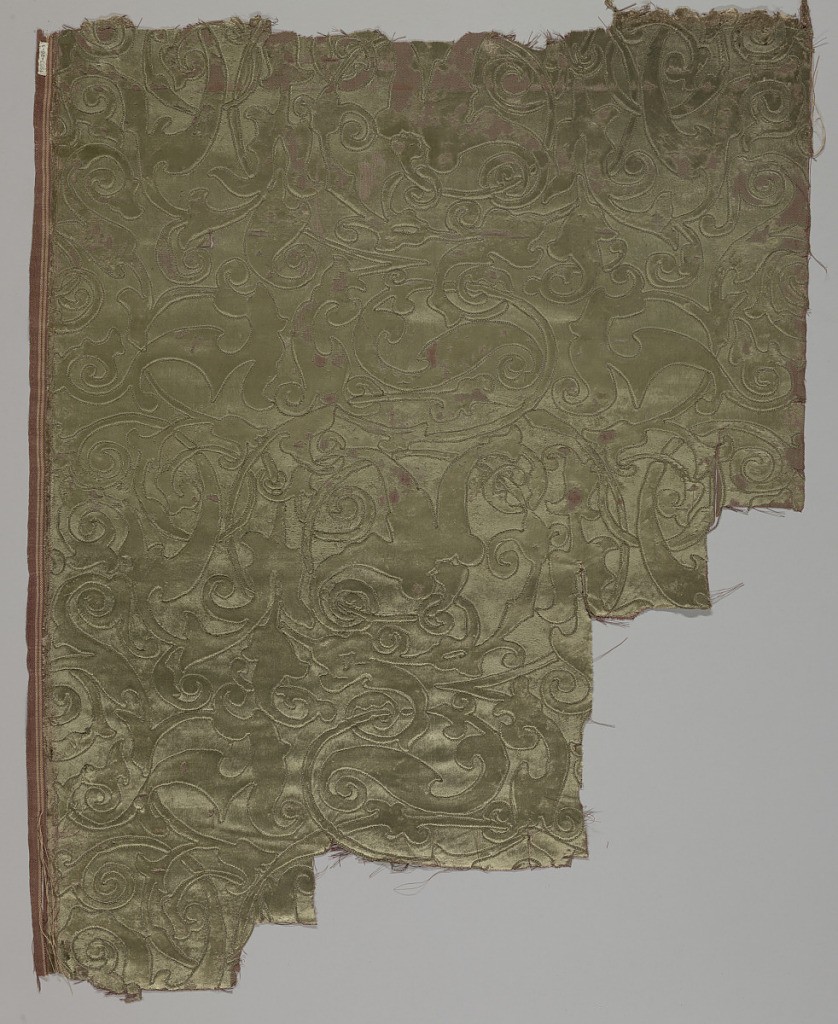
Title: Textile
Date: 1860–69
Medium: silk, linen, metallic thread (metal foil on linen thread) Technique: machine chain stitch embroidery on cut velvet foundation
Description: Brick red cloth ground completely covered by two heights of gray-green silk pile: diagonal repeat giving all-over effect of debased design of scrolling arabesques outlined in tarnished metal; coarse chain-stitch done by machine. One wide selvage with double warps and wefts in brick red with narrow vertical stripes with beige warps from same house.